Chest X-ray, PA view. Patient: 55 years old, sex F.
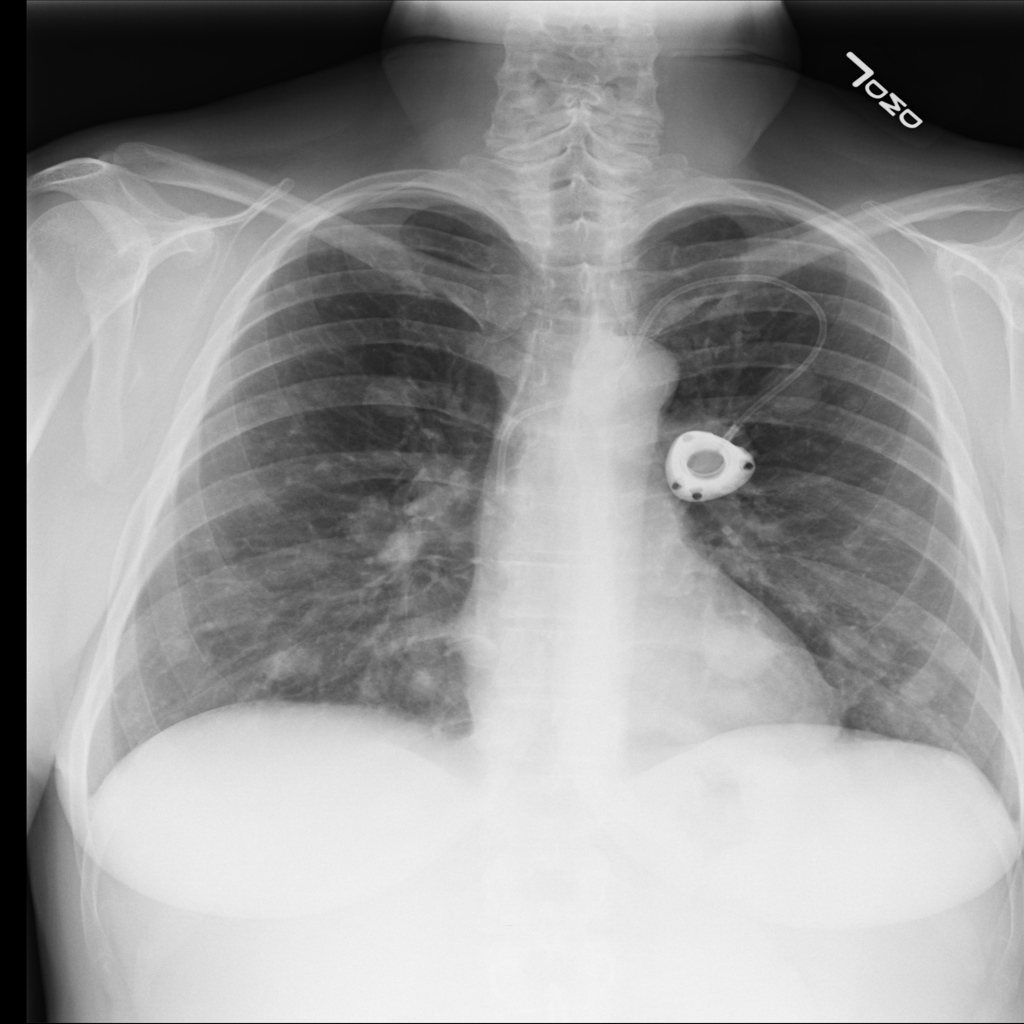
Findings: Mass